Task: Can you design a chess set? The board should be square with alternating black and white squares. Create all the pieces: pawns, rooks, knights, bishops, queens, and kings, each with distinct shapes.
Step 5320:
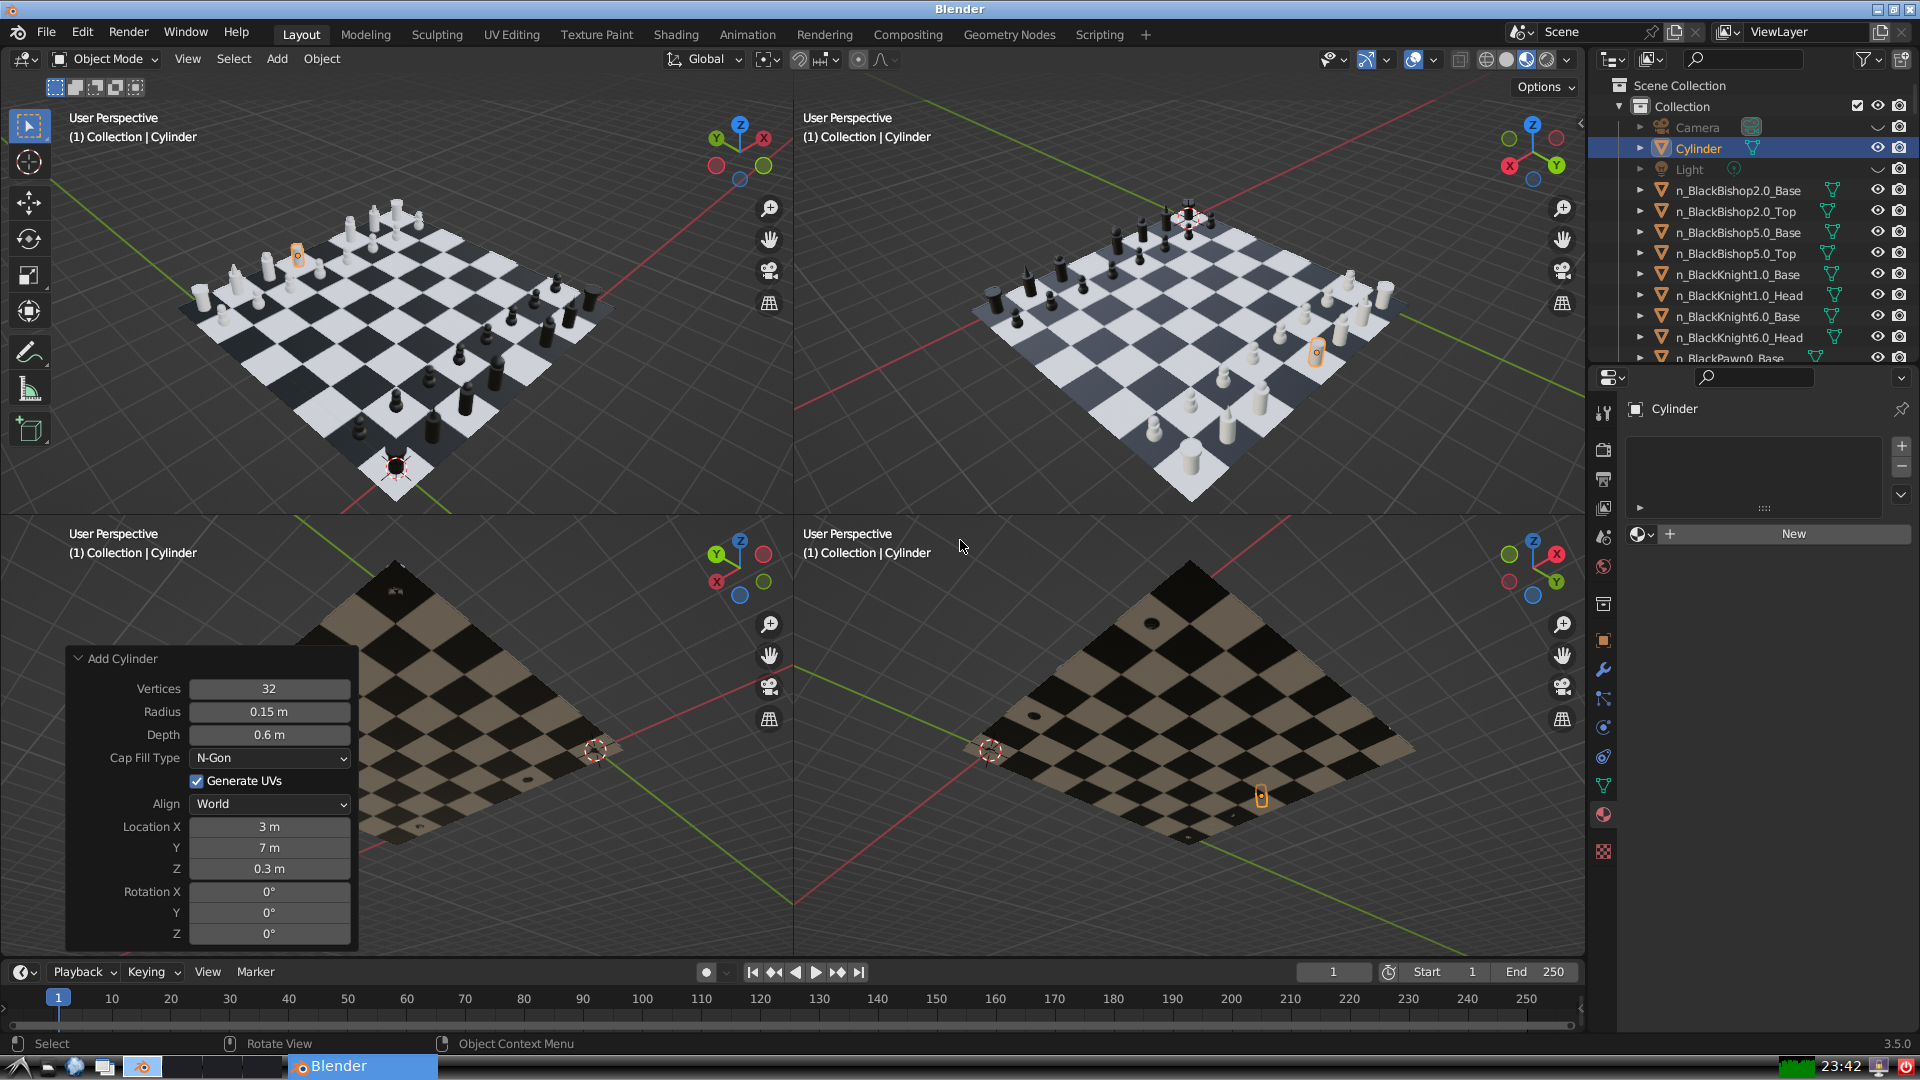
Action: {"mouse_move": [1608, 631]}